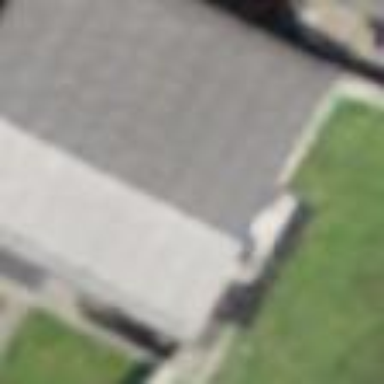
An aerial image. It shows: Detached building.